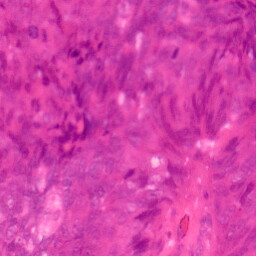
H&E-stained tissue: Colon